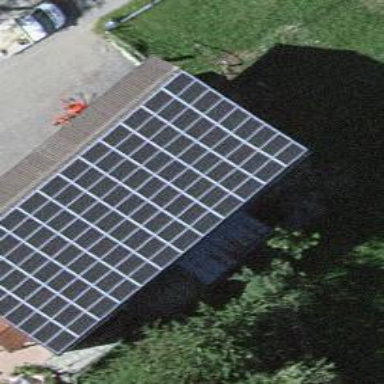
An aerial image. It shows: Solar power generator with photovoltaic panels.